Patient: sex M, age 74
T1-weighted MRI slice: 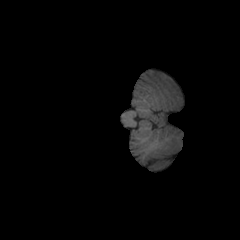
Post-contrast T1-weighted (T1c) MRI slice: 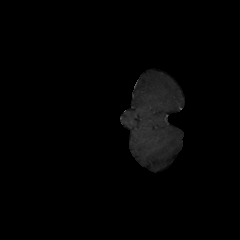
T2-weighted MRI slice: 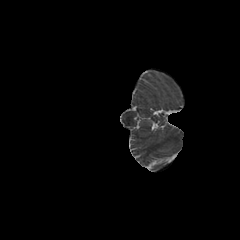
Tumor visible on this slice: no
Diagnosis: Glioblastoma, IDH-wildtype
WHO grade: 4